Field crop: maize
Growth stage: 2
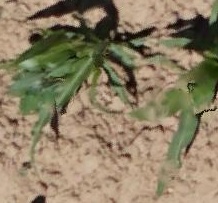
Species: maize